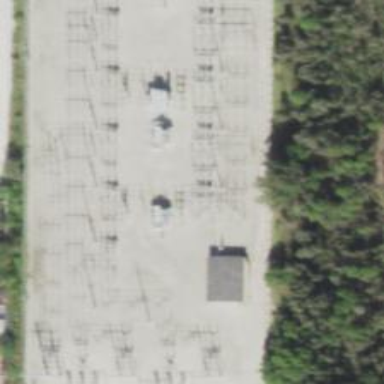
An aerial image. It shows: Switch used for power control.